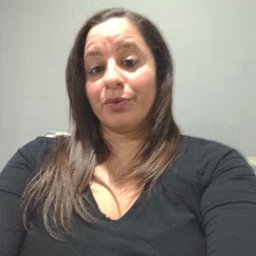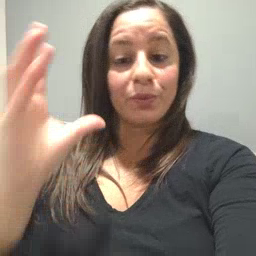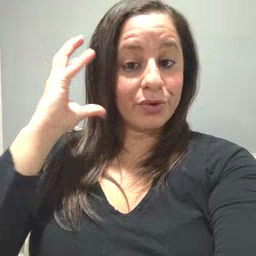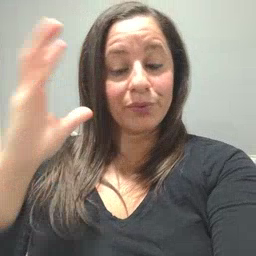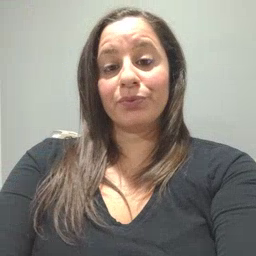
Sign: radio